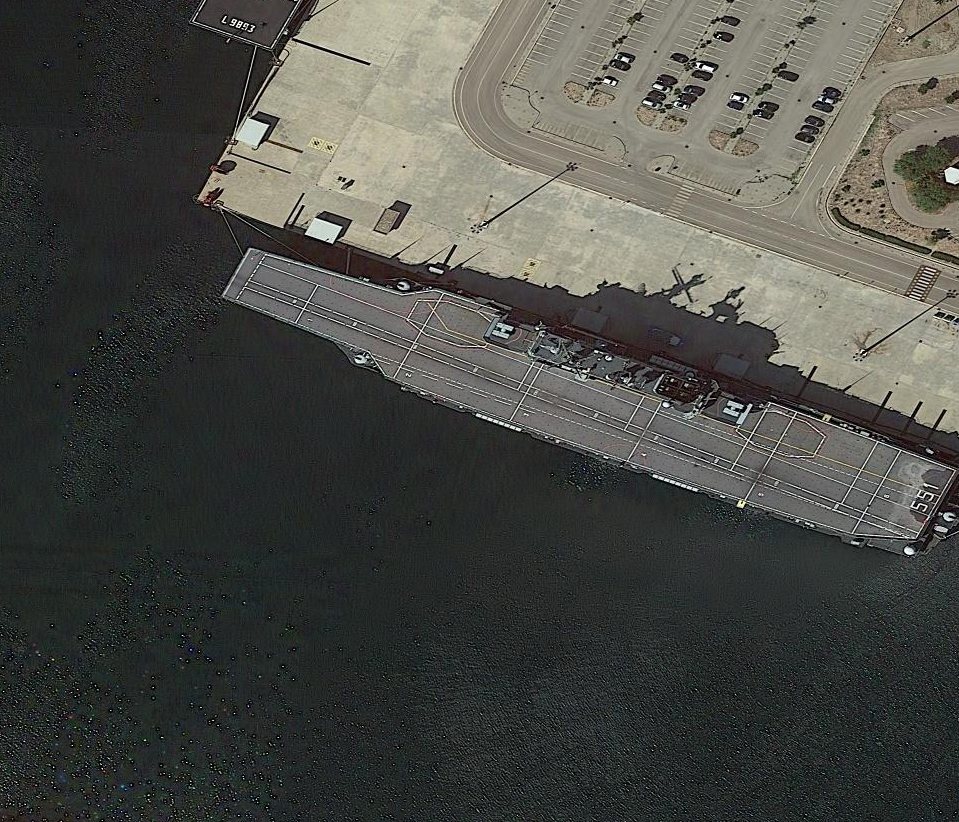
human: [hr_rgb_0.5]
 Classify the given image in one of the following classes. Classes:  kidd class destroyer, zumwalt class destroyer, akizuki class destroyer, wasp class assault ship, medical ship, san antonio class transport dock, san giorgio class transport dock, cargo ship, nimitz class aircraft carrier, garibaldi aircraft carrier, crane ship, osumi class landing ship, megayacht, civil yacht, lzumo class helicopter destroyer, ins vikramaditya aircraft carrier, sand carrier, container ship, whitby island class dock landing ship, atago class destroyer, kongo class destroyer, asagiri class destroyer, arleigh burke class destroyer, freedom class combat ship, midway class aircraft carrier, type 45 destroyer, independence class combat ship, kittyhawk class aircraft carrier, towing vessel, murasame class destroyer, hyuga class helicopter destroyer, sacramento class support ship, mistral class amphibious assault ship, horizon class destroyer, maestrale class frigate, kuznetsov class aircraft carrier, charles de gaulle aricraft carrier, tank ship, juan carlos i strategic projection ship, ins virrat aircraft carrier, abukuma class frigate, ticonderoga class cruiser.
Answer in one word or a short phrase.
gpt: Garibaldi aircraft carrier